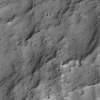
Atmospheric dust classification: not_dusty